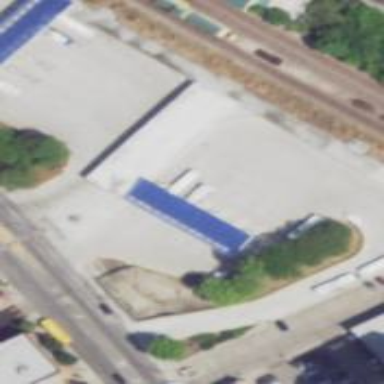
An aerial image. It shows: Bus station on the roof of building.